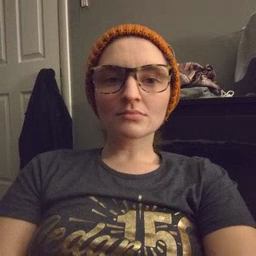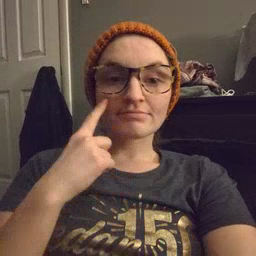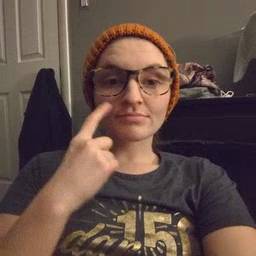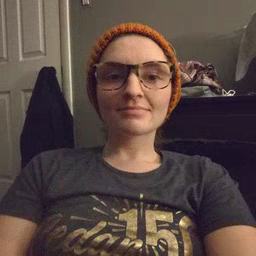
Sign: eye